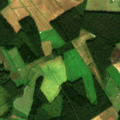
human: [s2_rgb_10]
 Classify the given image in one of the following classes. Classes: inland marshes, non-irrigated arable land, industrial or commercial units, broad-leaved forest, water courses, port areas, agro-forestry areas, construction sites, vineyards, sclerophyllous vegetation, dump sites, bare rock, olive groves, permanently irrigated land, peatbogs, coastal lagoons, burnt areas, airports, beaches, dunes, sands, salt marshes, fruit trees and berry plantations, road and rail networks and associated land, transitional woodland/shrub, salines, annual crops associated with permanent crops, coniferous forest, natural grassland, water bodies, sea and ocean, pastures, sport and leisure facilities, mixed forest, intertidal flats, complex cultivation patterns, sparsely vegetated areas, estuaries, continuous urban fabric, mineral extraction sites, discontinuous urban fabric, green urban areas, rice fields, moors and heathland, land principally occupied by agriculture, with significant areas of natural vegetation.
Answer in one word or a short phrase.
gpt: non-irrigated arable land, land principally occupied by agriculture, with significant areas of natural vegetation, broad-leaved forest, mixed forest